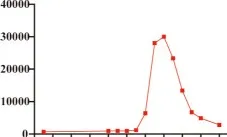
CD19 and CD22 CAR-T cell cocktail therapy for B-ALL. (D), Levels of ferritin during CAR-T cell therapy.
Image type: pathology (immunostaining)